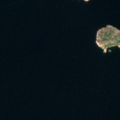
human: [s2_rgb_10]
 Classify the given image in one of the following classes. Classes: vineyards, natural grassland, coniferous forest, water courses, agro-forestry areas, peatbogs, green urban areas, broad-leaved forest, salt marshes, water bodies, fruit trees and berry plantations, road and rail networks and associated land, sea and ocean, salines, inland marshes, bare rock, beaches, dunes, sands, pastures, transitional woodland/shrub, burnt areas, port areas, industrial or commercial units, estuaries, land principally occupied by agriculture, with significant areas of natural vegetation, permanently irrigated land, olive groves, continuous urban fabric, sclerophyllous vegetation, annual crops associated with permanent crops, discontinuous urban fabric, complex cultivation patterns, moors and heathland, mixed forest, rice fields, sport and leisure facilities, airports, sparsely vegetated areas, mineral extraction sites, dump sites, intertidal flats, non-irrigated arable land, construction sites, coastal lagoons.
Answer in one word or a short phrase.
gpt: sea and ocean